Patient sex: M
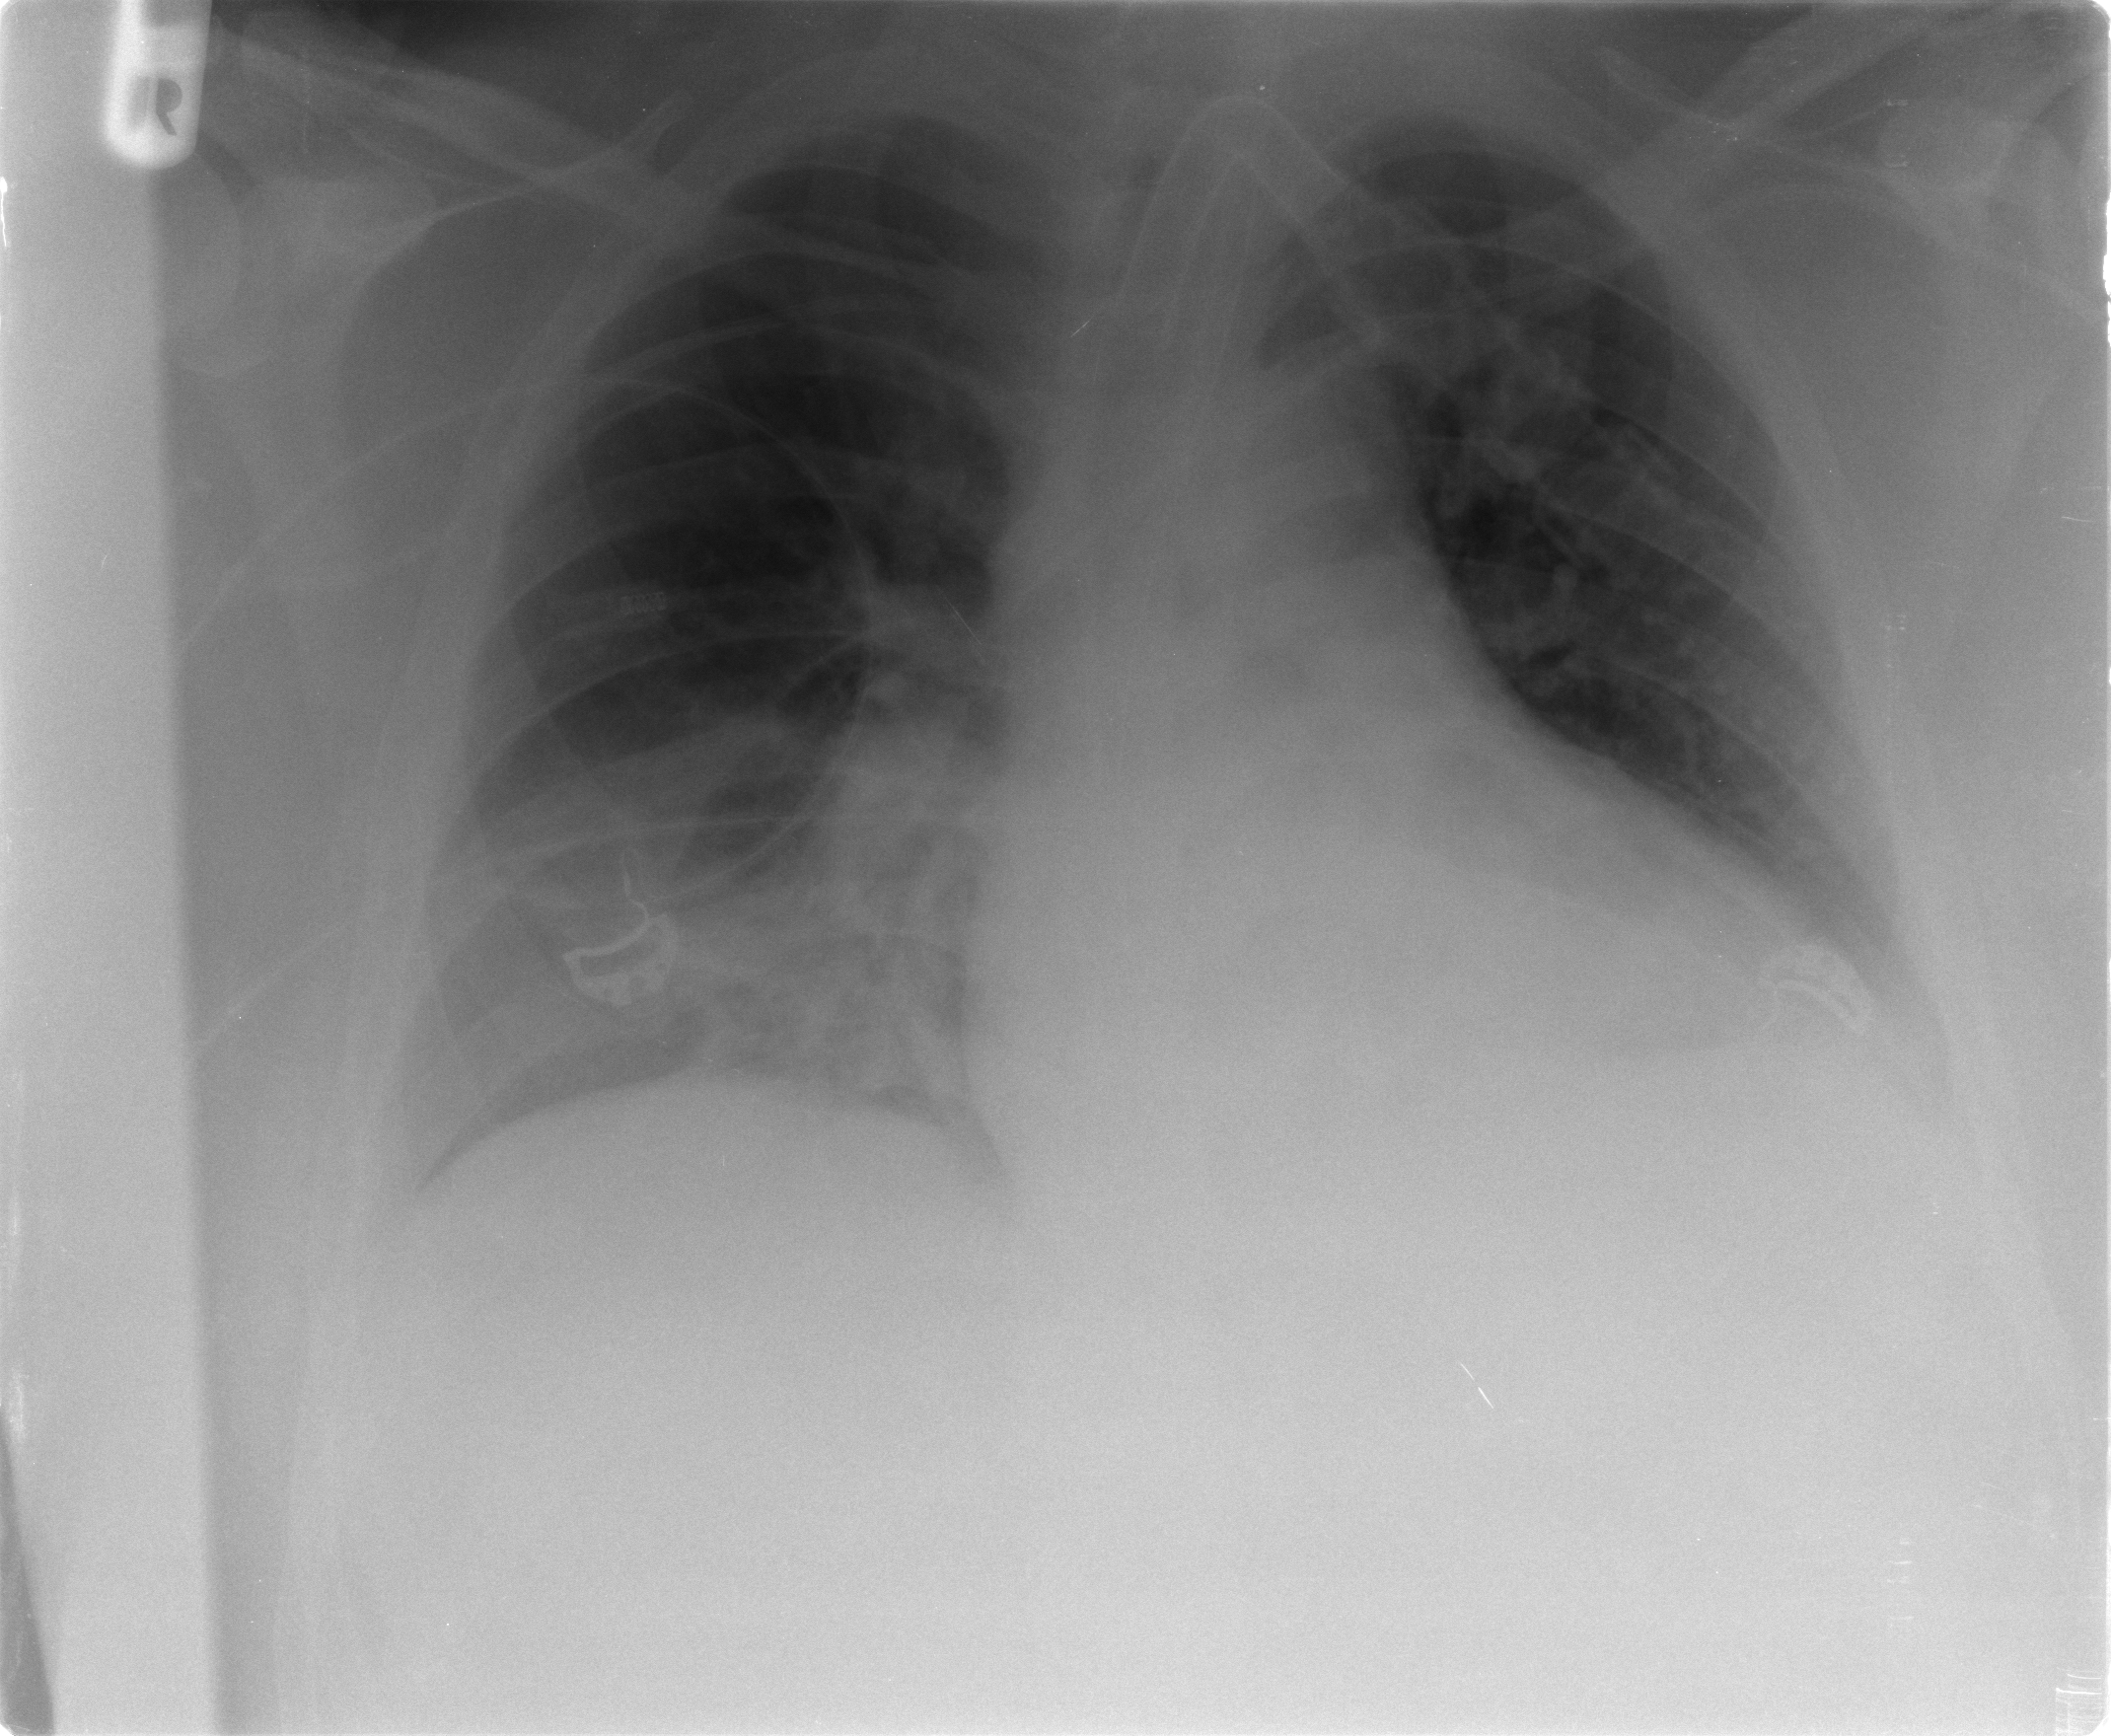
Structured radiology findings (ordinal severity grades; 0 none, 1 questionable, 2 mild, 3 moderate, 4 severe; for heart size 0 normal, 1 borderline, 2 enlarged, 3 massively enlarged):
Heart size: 1
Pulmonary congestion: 2
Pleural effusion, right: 1
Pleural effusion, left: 2
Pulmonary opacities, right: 2
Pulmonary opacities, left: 0
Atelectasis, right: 3
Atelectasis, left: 2